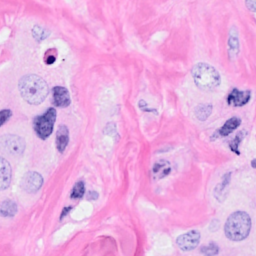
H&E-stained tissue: Breast